You are looking at the short-time Fourier spectrogram of a bearing's acceleration signal. Determine the bearing's health state. Answer with exactly one of: normal, inner_race, outer_race, ball.
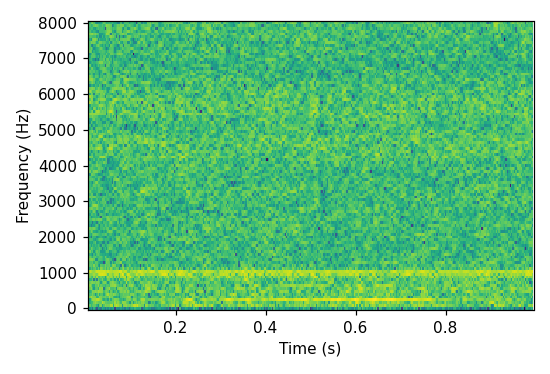
Answer: normal